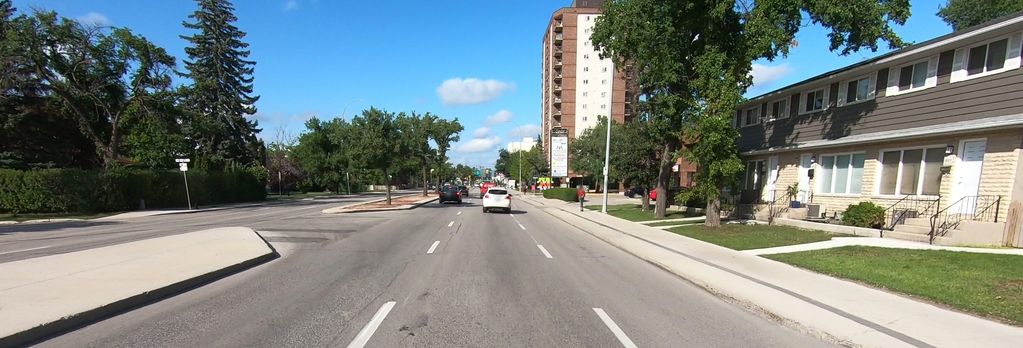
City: winnipeg